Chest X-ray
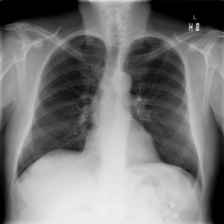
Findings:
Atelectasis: negative
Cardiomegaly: negative
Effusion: negative
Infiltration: negative
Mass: negative
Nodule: negative
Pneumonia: negative
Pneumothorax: negative
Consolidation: negative
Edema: negative
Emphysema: negative
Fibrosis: negative
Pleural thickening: negative
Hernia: negative